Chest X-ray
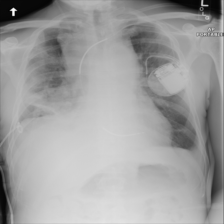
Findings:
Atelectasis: positive
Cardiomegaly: positive
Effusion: negative
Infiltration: negative
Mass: negative
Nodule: negative
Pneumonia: negative
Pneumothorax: negative
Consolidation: negative
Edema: negative
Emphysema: negative
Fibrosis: negative
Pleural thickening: negative
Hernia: negative